Chest X-ray. View position: AP
Patient age: 34
Patient sex: F
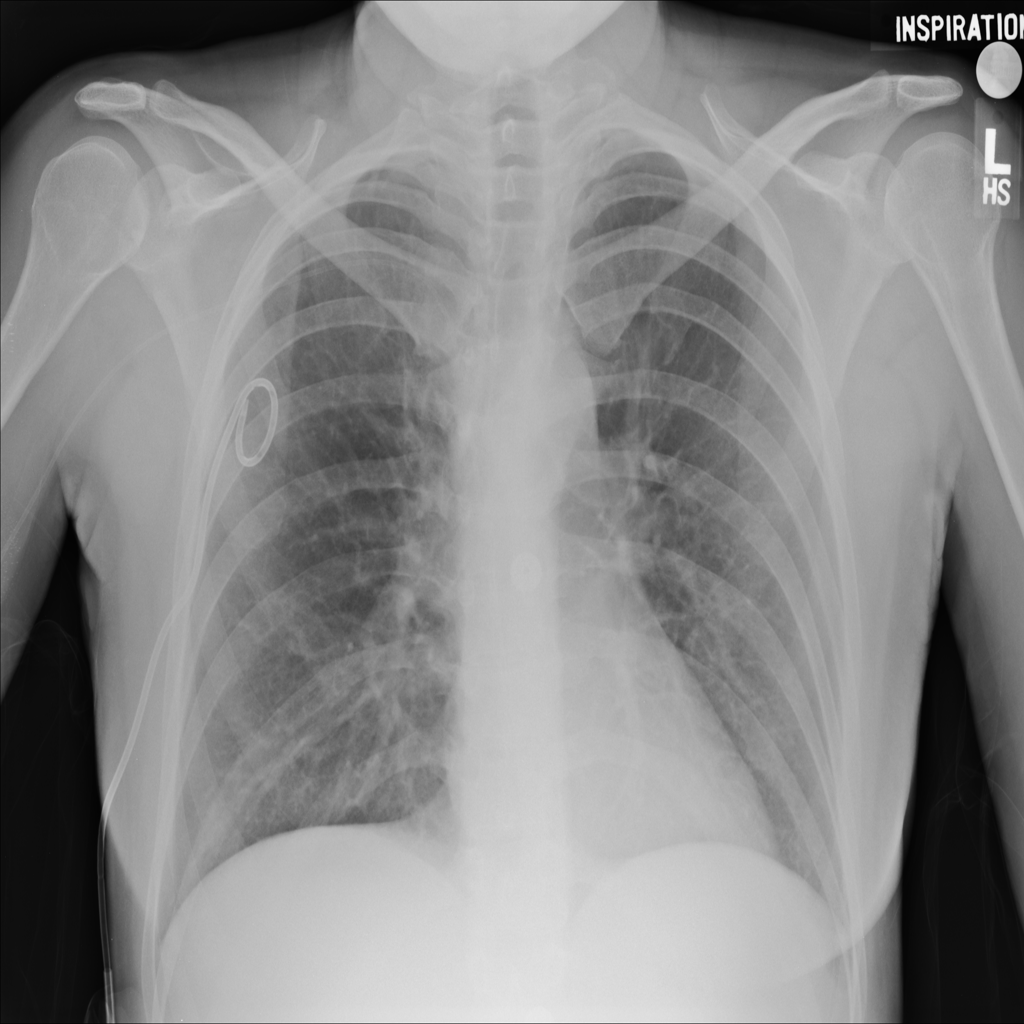
Finding: Pneumothorax